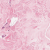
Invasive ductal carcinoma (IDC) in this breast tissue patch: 0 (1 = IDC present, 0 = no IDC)